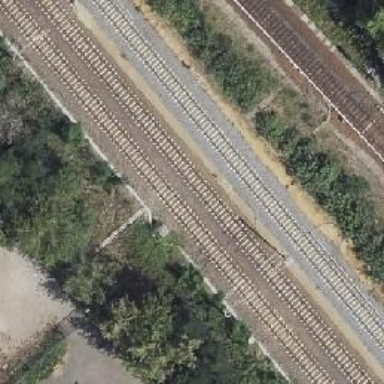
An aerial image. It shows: Railway signal.